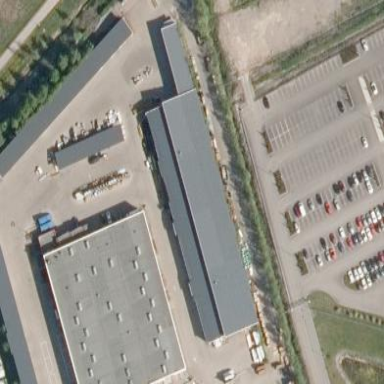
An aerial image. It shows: Warehouse building.